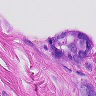
Metastatic tissue present: yes